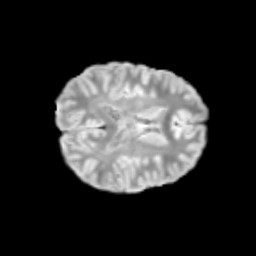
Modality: T2w
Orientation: axial
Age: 12
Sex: female
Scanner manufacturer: siemens
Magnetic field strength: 3 T
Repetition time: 3.8 s
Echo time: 0.07 s